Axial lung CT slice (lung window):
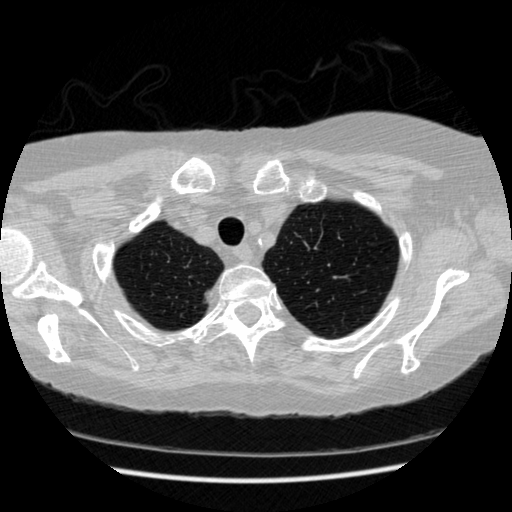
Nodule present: no